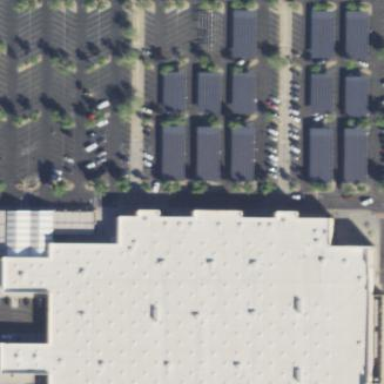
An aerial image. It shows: Retail building.